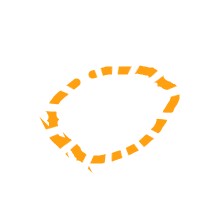
Shape: circle